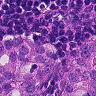
Metastatic tissue present: yes